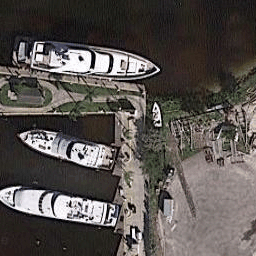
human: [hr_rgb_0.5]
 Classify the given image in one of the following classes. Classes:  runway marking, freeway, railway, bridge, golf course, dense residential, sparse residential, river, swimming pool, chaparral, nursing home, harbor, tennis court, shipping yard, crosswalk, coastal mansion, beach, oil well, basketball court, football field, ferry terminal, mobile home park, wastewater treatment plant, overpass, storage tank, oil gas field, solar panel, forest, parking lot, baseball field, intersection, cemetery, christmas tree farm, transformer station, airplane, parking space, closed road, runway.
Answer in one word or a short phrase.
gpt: harbor